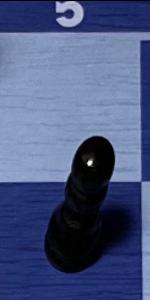
Label: Pawn_Black